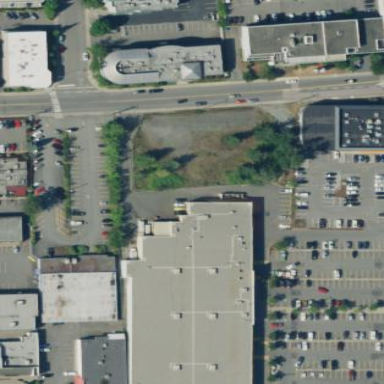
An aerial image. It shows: Retail building that houses department store.